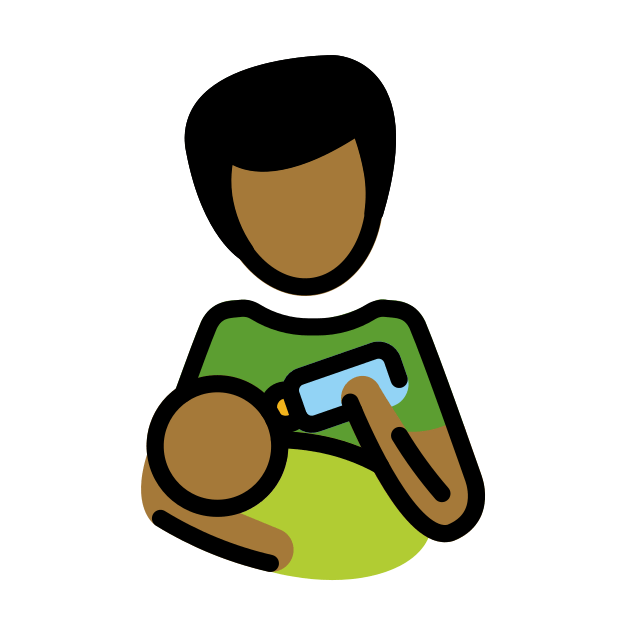
man feeding baby: medium-dark skin tone